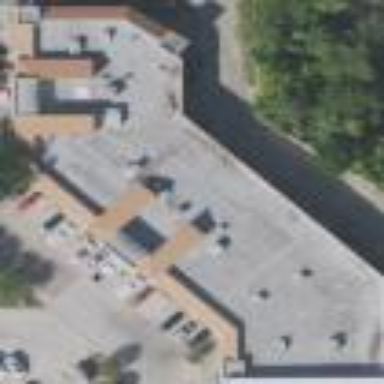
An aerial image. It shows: Retail building.